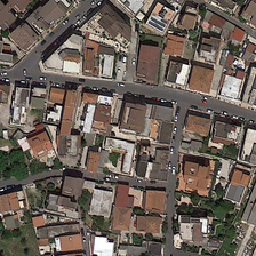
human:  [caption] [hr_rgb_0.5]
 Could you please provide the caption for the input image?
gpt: A large number of cars were parked in front of the house.

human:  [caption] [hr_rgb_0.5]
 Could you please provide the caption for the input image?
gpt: Many cars are parked in front of the house.

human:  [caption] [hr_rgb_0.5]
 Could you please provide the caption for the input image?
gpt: Many cars stop in front of the house.

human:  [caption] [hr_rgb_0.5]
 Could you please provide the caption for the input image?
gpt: There are a lot of cars parked in front of the house.

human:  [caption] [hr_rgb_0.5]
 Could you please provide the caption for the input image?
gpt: There are many cars parked in front of the house.